Interaction volume radius: 5 \u00c5
Interaction volume height: 10 \u00c5
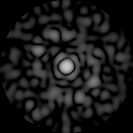
Disorder parameter: 0.8596